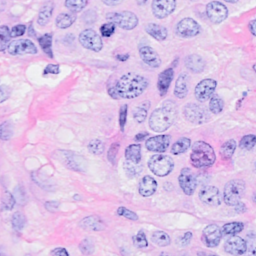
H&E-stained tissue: Breast